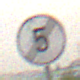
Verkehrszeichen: EndeGeschwindigkeit5
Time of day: MorningAfternoon
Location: Outdoor (Suburban)
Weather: Overcast
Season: NotSpecified
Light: Natural